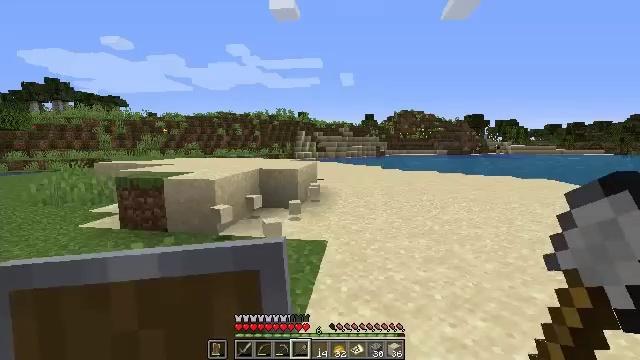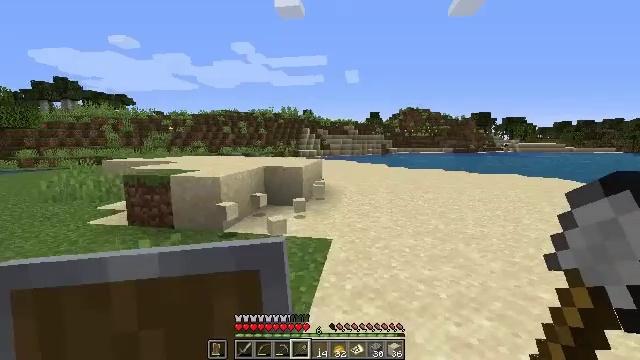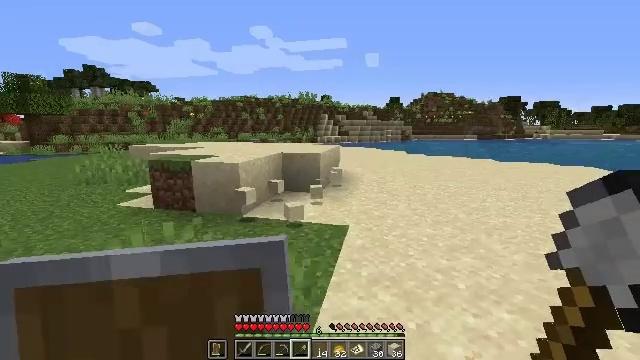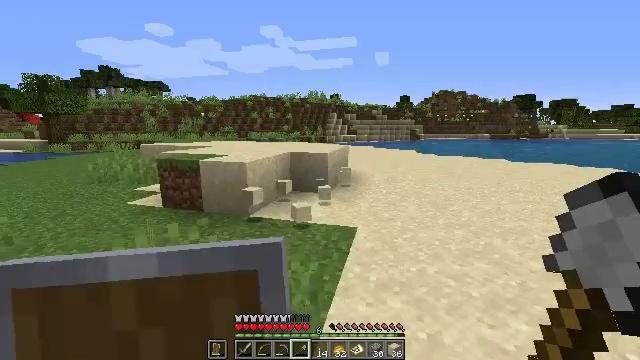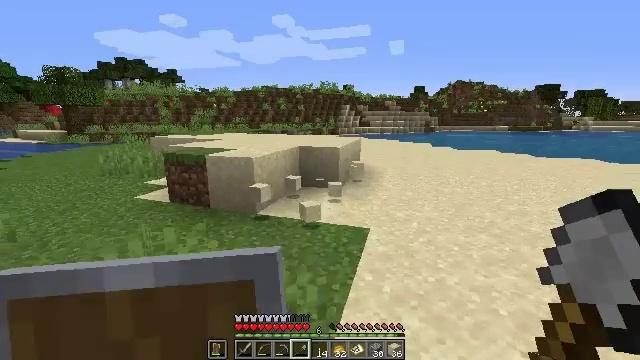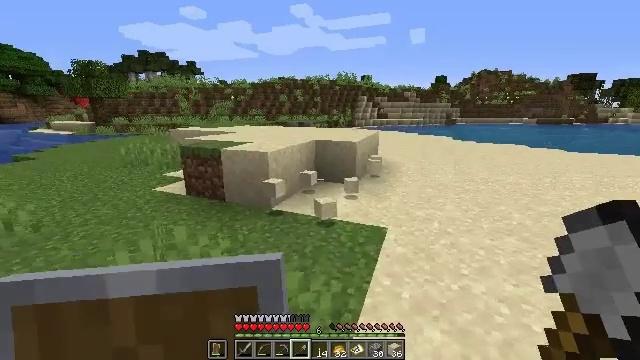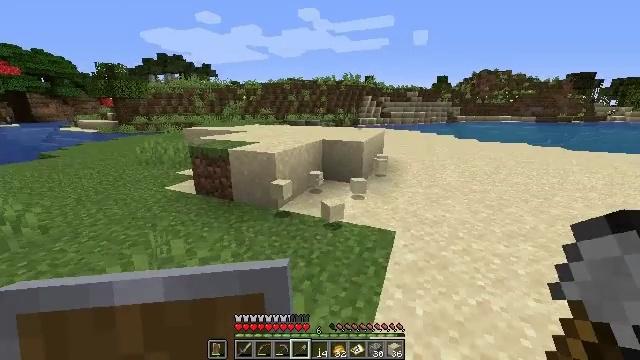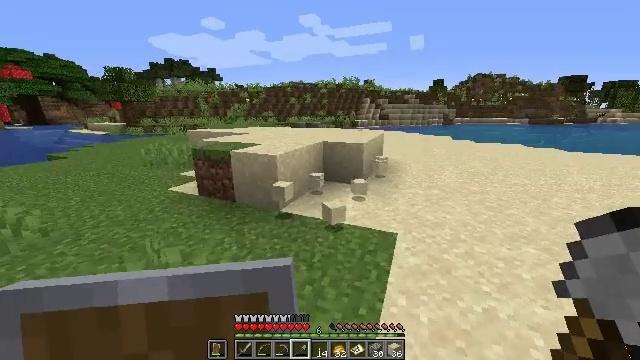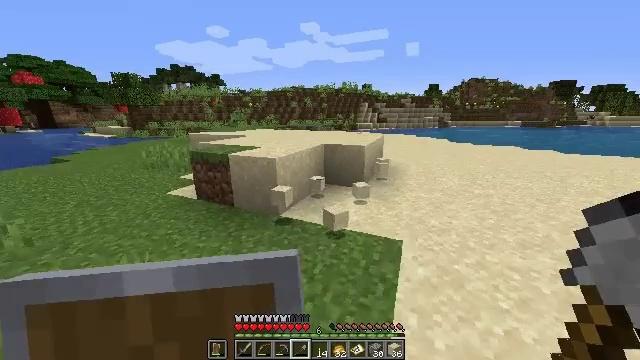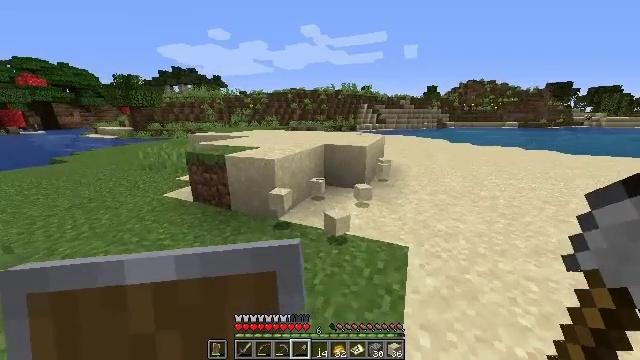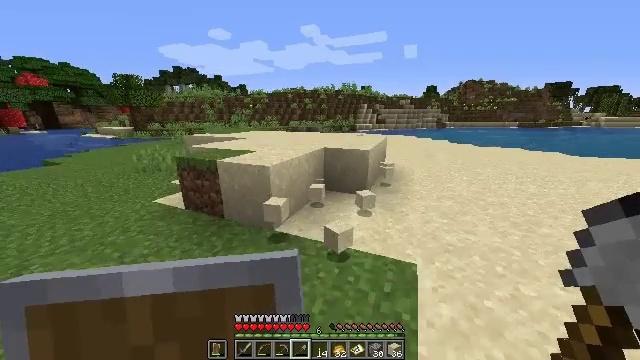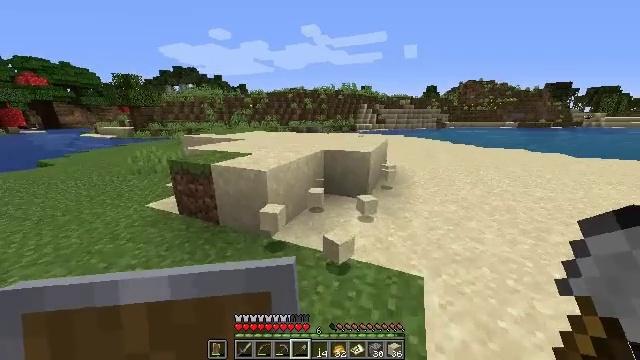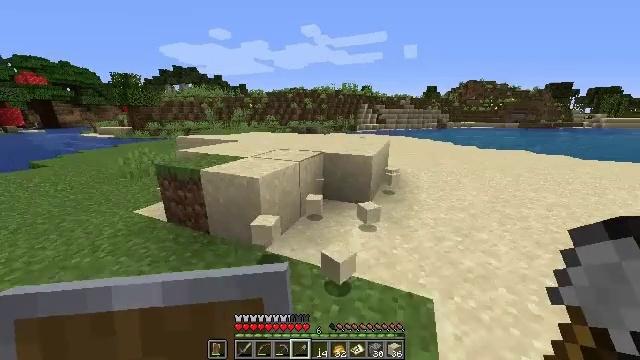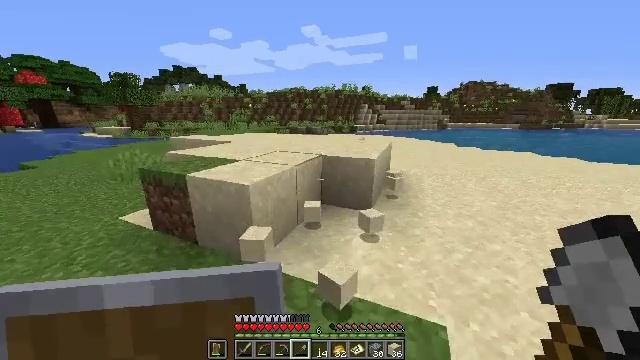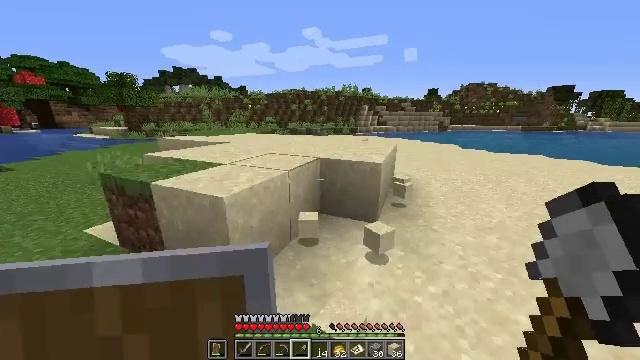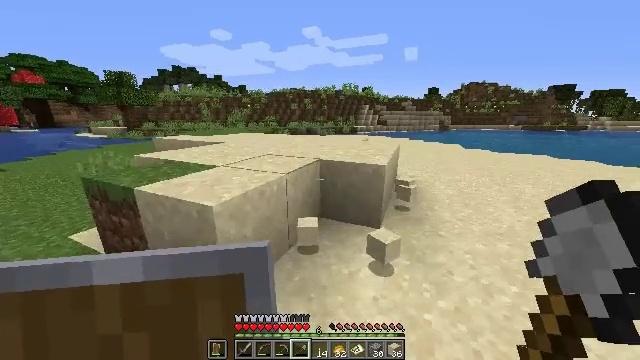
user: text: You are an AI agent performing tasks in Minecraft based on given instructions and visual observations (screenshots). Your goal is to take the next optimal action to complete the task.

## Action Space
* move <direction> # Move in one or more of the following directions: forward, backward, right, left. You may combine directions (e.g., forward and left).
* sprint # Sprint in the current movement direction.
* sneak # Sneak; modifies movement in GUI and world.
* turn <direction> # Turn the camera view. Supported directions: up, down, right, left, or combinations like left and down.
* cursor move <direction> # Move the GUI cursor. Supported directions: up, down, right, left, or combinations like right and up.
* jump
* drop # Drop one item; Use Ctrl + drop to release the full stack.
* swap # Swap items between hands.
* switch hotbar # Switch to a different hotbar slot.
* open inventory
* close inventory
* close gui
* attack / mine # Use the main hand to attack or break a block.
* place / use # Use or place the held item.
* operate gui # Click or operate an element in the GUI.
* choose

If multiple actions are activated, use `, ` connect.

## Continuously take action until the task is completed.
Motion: motion action
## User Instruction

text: Attack the ground to gather sand.
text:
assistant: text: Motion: turn left
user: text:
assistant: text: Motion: move forward, turn left and down
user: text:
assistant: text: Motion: move forward, turn left
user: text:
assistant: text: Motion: move forward, turn left and down
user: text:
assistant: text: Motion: move forward, sprint, turn left and down
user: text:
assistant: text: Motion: move forward, sprint, turn left and down
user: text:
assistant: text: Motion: move forward, sprint
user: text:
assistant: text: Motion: move forward
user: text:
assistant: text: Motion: move forward
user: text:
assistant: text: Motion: move forward
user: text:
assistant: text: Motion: move forward
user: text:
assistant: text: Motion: move forward
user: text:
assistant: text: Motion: move forward
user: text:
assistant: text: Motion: move forward
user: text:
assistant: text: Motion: move forward
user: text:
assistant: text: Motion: move forward
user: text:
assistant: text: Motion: move forward
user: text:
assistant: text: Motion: move forward, turn right
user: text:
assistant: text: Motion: move forward and move right, turn right
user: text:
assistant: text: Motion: move forward and move right, turn right
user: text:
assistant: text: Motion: move forward and move right
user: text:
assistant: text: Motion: move forward and move right
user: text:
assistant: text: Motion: move forward and move right, turn left and down
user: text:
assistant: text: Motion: move forward and move right, turn left
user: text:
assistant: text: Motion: move forward and move right, turn left and down
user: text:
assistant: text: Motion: move forward and move right, turn left and down
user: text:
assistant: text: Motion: move forward and move right, turn left and down, attack / mine
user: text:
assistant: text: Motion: turn left, attack / mine
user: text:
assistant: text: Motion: turn left, attack / mine
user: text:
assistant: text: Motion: turn left, attack / mine